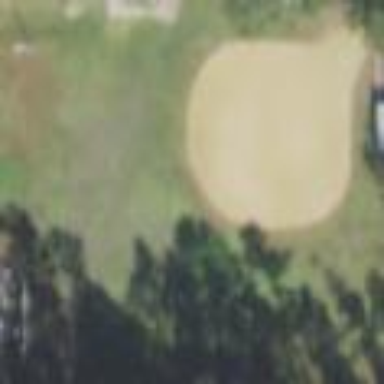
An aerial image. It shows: Baseball pitch for leisure land activities.